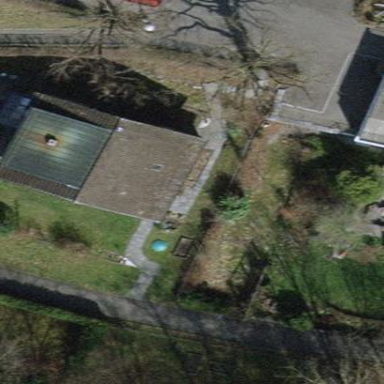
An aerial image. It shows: Detached building.